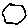
Label: hexagon